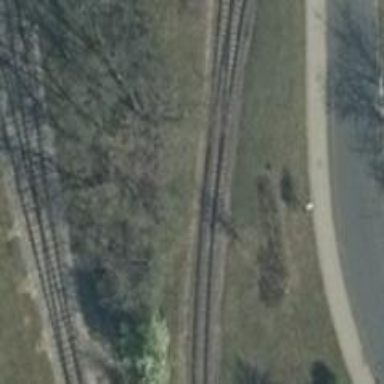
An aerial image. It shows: Railway yard.